Question: I am troubled by the following:
I am working with an interactive 'QGraphicsScene' that needs to render the graphical representation of an SQL query, based on the users' operations, such as: add something to the query (a table, a new column, something else) or remove something from the query (a keyword, a table, a column ...). The changes of the scene must be displayed after the operation, and also the "logic layer" of the application needs to track the operations the user did, since the "rendering" of the query is done by the "logic" layer (ie: the "logic layer" creates all the 'QGraphicsItemGroup' derived objects which at a later stage, after all the logic layer components were built, are being added to the graphics scene of the query and put on the window).
The problem that occurs is the following: right now I did not manage to find any usable solution to present a query after a change in the smoothest possible way.
Allow me to link in a screenshot for further explanation:

Let's suppose the user wants to remove the 'PERSON.NAME' column from the query. What happens in the application:
- 'PERSON.NAME'- - 'PERSON.NAME'
And here the trouble starts:
- 'PERSON.NAME'- 'QGraphicsScene''QGraphicsView'- 'PERSON.NAME''QGraphicsScene''addItem()'- - 'PERSON.NAME''PERSON.NAME'
Obviously this is not a good solution, there is an ugly flickering when I change the window, but I simply did not find a better solution to this problem till now.
So I am asking for your help in order to identify what improvements can be done to this methodology of updating the screen upon removal (addition) of a new element knowing the background information above, without a new window. Obviously other, mroe generic graphic related comments are welcome too.
Thanks,f
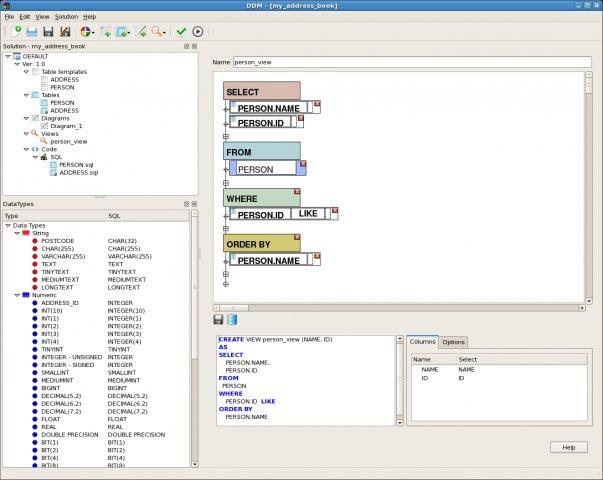
Answer: Based on the information from the question and the comments, a couple of things you could consider:
First thing is that you need to 'QGraphicsView' when refreshing.
I suppose this is the main reason for flickering. Keep your UI structure unmodified and only modify the scene.
You could use one of these approaches:
1. Either create a new QGraphicsScene and set it as the view's scene, or call clear() on the existing scene. Then recreate your QGraphicsItems from your native model and make sure that all your pointers and references are updated.
2. Another approach would be to have the QGraphicsScene update your native model when something changes, to avoid the need to recreate the whole scene from scratch. For example, let the QGraphicsScene handle the deletion of the QGraphicsItem when the user clicks the delete icon, and then let the scene update your native model to reflect this change.
3. Yet another approach would be to discard your native model, and use the QGraphicsScene with its QGraphicsItems as your model. Implement serialization etc. in the scene class. This avoids the need to synchronize the two models. The drawback is that your graphics independant logic is then much tighter coupled to the QGraphicsScene, which you might not want. Depending on your code size, this might also be a lot of work.
I would start with 1., since it seems to be the easiest way to go based on your existing approach. If you still come across weird issues with pointers and object ownership, try to isolate them and ask on SO :)